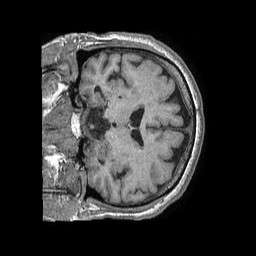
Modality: T1w
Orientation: coronal
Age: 69
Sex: male
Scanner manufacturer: philips
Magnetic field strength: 1.5 T
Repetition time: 0.007949 s
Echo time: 0.003652 s